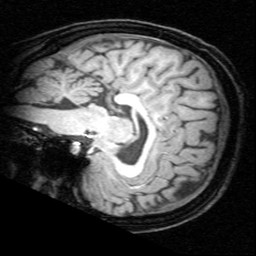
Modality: T1w
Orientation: sagittal